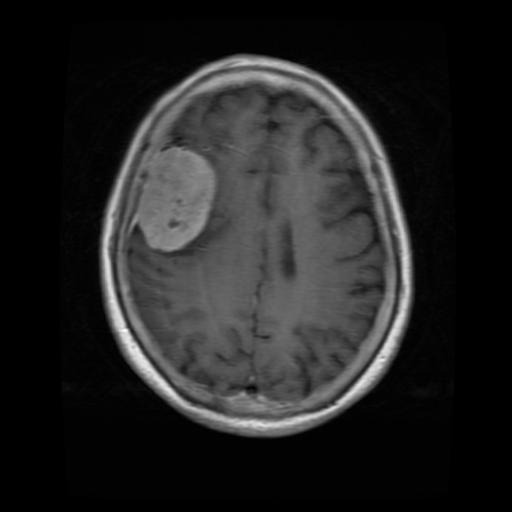
Label: meningioma